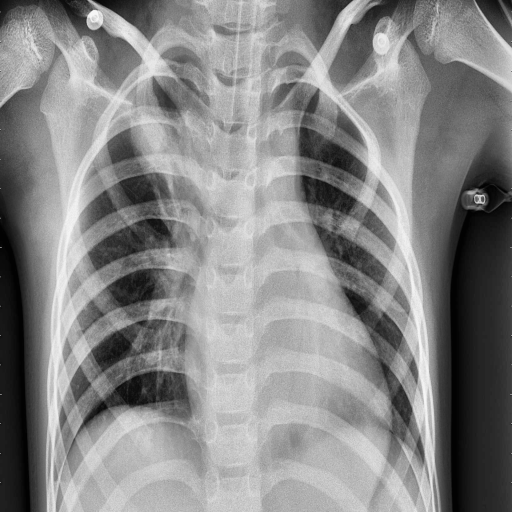
Finding: PNEUMONIA